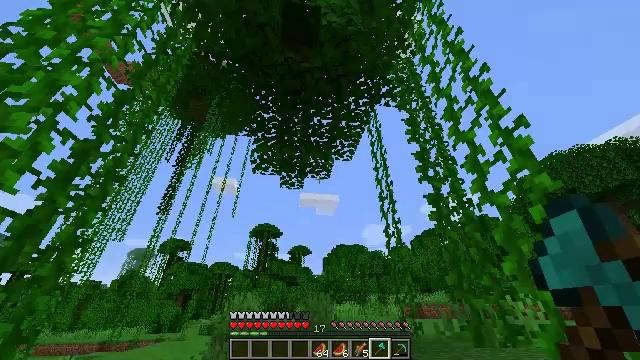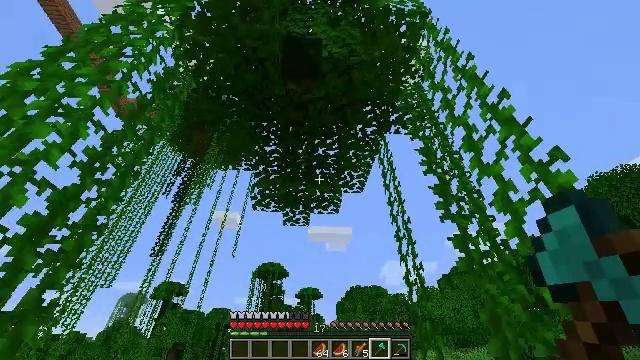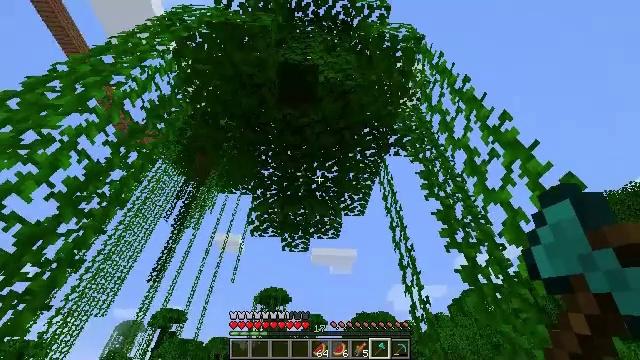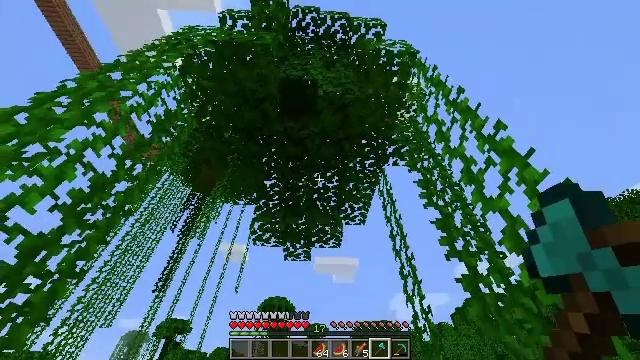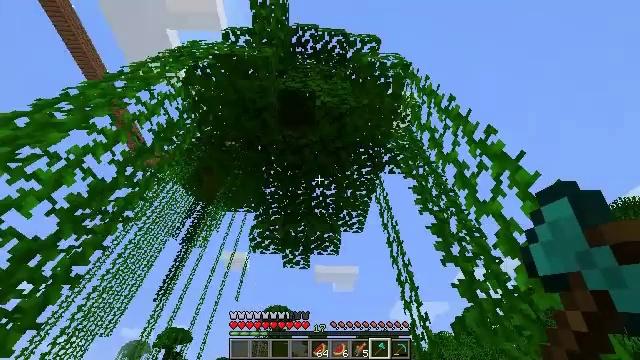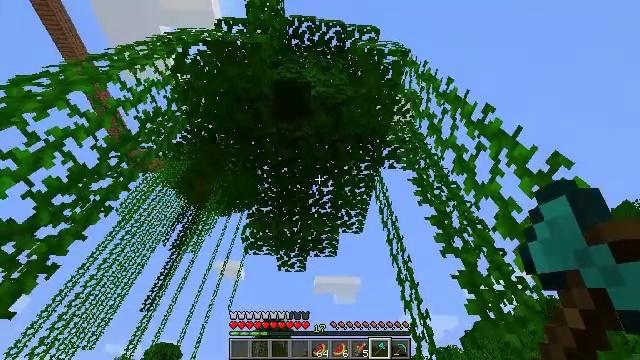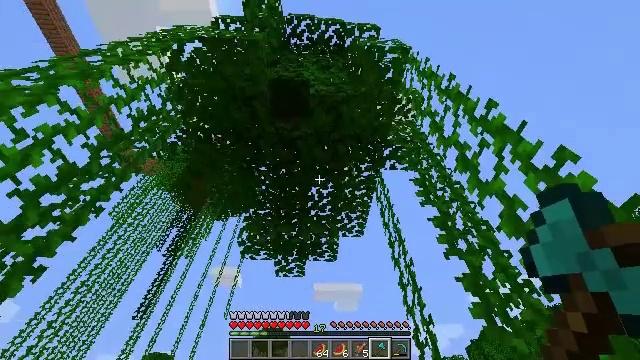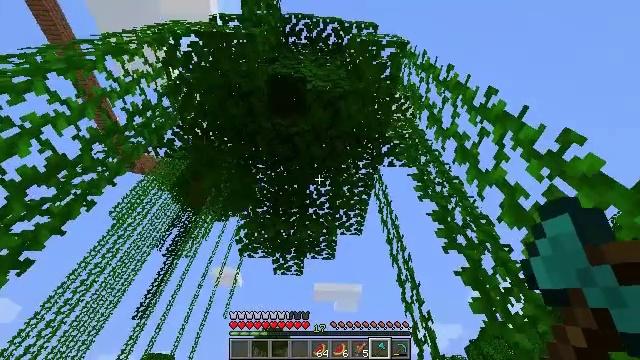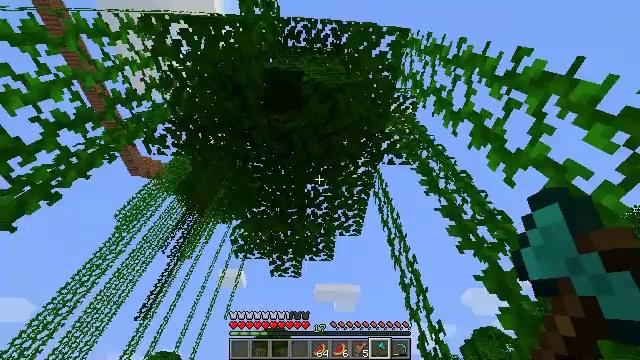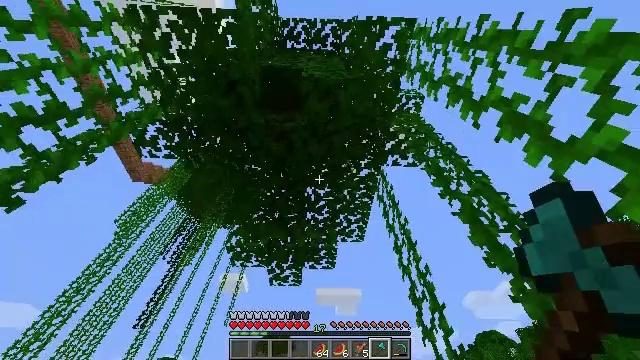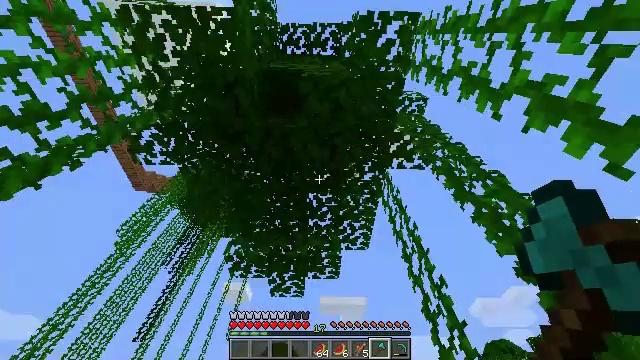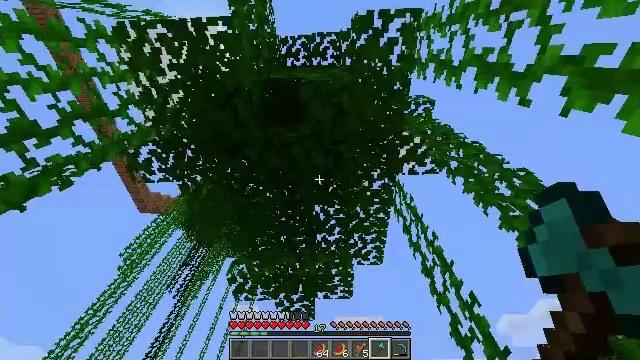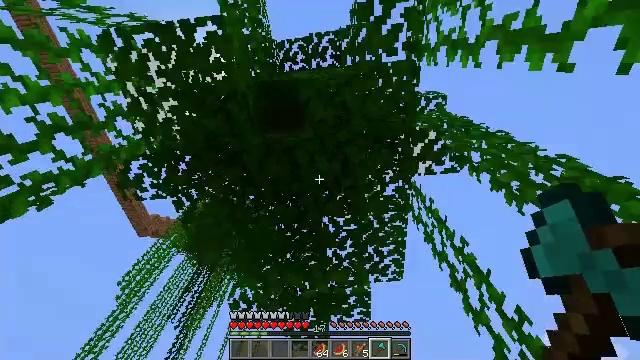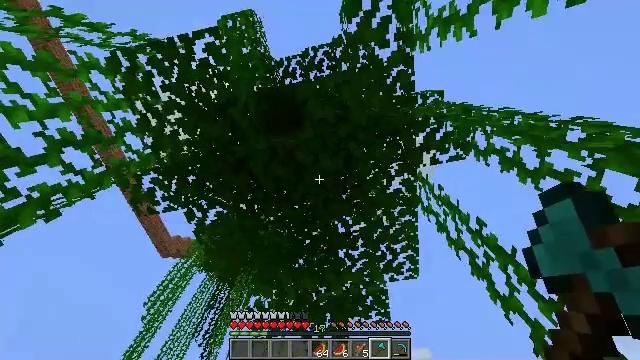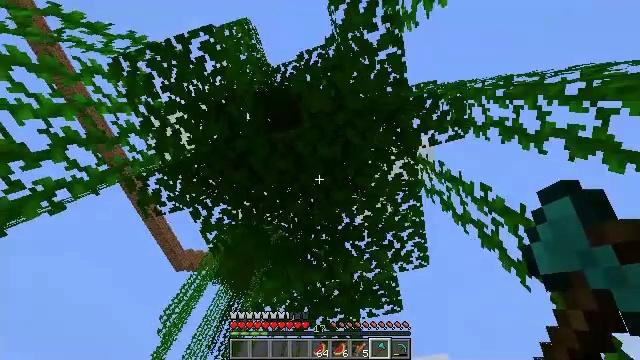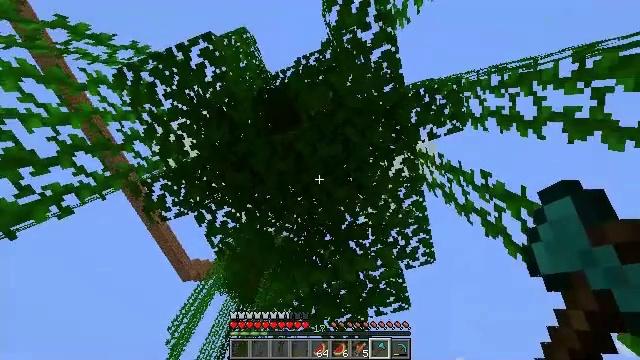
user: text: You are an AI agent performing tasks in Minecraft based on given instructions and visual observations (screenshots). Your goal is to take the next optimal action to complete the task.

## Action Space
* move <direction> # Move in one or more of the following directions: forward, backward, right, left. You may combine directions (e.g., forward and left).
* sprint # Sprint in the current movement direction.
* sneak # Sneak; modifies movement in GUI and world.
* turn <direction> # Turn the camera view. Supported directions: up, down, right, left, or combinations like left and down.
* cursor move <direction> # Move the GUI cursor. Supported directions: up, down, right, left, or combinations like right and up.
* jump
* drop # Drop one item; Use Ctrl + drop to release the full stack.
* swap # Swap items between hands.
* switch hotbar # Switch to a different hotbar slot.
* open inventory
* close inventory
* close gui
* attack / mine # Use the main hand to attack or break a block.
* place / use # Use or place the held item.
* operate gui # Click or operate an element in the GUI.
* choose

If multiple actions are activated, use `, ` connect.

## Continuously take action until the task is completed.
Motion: motion action
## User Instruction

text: Break the jungle leaves with your hand or shears.
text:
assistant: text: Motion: move forward, sprint, turn left and up, jump
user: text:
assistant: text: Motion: move forward, sprint, turn left and up, jump
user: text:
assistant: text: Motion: move forward, sprint, turn up, jump
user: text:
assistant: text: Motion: move forward, turn up, jump
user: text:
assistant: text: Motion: move forward, turn up, jump
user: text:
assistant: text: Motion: move forward, jump
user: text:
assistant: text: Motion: move forward, jump
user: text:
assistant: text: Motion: move forward, turn up, jump
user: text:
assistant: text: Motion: move forward, sprint, turn up, jump
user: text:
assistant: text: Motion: move forward, sprint, turn left and up, jump
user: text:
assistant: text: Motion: move forward, sprint, turn left and up, jump
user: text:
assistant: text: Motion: move forward, turn left and up, jump
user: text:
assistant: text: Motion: move forward, turn left and up, jump
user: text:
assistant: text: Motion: move forward, turn left and up, jump
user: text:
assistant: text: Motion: move forward, turn left and up, jump
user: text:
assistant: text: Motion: no_op
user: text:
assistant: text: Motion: no_op
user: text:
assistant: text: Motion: move left
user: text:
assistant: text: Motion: move left
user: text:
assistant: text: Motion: move left, turn up
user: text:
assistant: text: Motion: turn right and up
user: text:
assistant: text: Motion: turn right and up
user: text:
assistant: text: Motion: turn right and up
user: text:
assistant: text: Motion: turn right and up
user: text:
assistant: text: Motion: turn up
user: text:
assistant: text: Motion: no_op
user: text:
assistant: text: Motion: no_op
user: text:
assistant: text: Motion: no_op
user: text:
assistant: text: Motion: no_op
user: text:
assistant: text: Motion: no_op